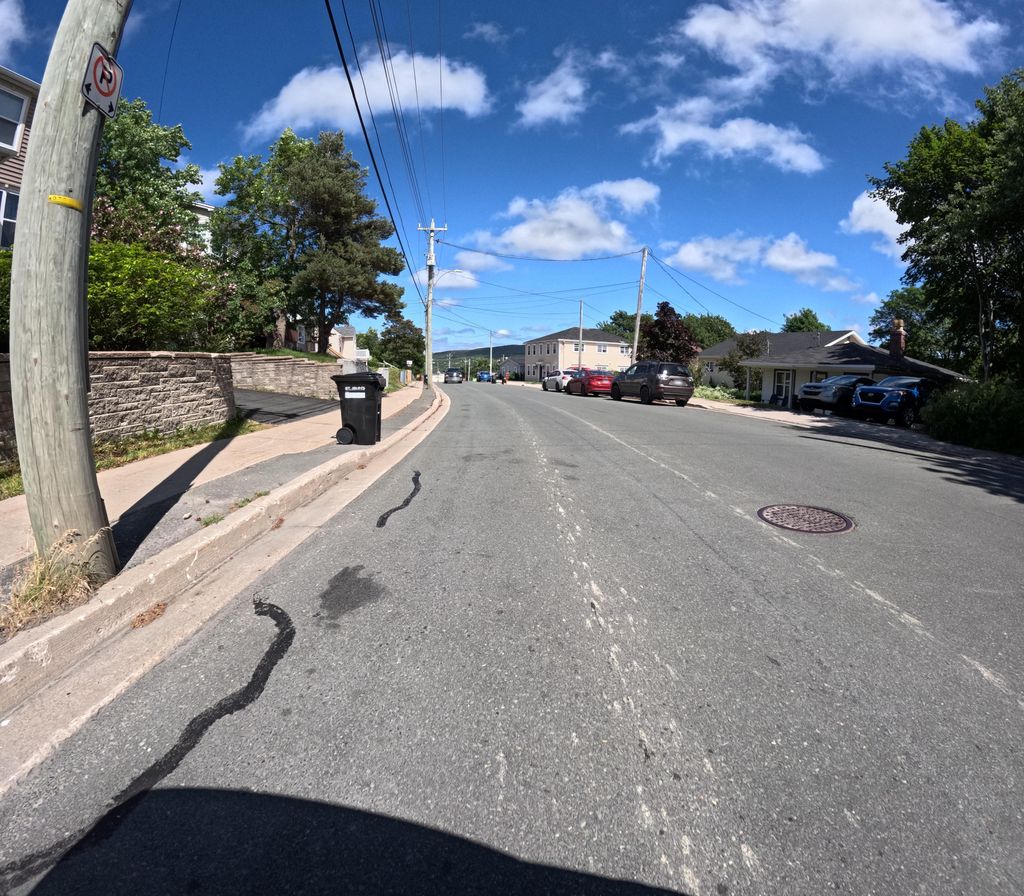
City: st_johns